Question: Does anyone a black theme addon for dreamweaver something like this:

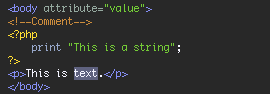
Answer: This isn't a question about PHP at all. This is a question only related to Dreamweaver. I don't own the software myself, but there's probably something like... Preferences > Editor > Colors where you can change the background color or select a theme.
Try:
<URL>